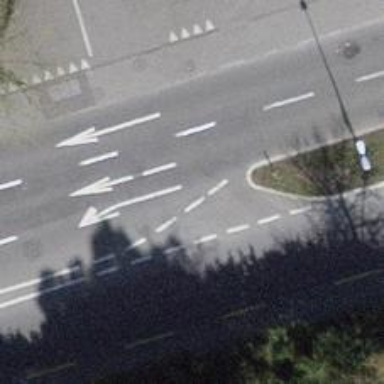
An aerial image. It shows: Primary highway with asphalt surface. It has separate sidewalks and lanes for both directions.